Question: After I updated to the latest OSX Mavericks, I've had some issues compiling simple MATLAB function blocks in Simulink, like the diagram and the attached code below.
'''
function y = fcn(t)
%#codegen
%Simple MATLAB .m function to be compiled with the diagram
y = sin(t)+cos(t);
'''
I had the same problem under OSX 10.8 Mountain Lion, but I was able to solve the problem by downloading a Mathworks patch and following the instructions on <URL>.
With the new OS and having upgraded to Xcode 5, I followed the instructions in <URL> to change the compiler and SDK info in my 'mexopts.sh' file from
'''
#PATCH: MacOSX10.8
CC='llvm-gcc-4.2'
CXX='llvm-g++-4.2'
SDKROOT='/Applications/Xcode.app/Contents/Developer/Platforms/MacOSX.platform/Developer/SDKs/MacOSX10.8.sdk/'
MACOSX_DEPLOYMENT_TARGET='10.8'
ARCHS='x86_64'
'''
to
'''
#PATCH: MacOSX10.9
CC='llvm-gcc'
CXX='llvm-g++'
SDKROOT='/Applications/Xcode.app/Contents/Developer/Platforms/MacOSX.platform/Developer/SDKs/MacOSX10.9.sdk/'
MACOSX_DEPLOYMENT_TARGET='10.9'
ARCHS='x86_64'
'''
After running 'mex -setup'and restarting MATLAB, I get the following error when trying to run a Simulink model with a function block (the behavior is the same for all models with these blocks):
'''
Making simulation target "mextest_sfun", ...
/Applications/MATLAB.app/bin/mex -c -O -DMATLAB_MEX_FILE
-I/Applications/MATLAB.app/toolbox/stateflow/stateflow/../../../simulink/include
-I/Applications/MATLAB.app/toolbox/stateflow/stateflow/../../../extern/include
-I/Applications/MATLAB.app/stateflow/c/mex/include
-I/Applications/MATLAB.app/stateflow/c/debugger/include mextest_sfun.c
clang: warning: treating 'c' input as 'c++' when in C++ mode, this behavior is deprecated
/Applications/MATLAB.app/bin/mex -c -O -DMATLAB_MEX_FILE
-I/Applications/MATLAB.app/toolbox/stateflow/stateflow/../../../simulink/include
-I/Applications/MATLAB.app/toolbox/stateflow/stateflow/../../../extern/include
-I/Applications/MATLAB.app/stateflow/c/mex/include
-I/Applications/MATLAB.app/stateflow/c/debugger/include mextest_sfun_registry.c
clang: warning: treating 'c' input as 'c++' when in C++ mode, this behavior is deprecated
/Applications/MATLAB.app/bin/mex -c -O -DMATLAB_MEX_FILE
-I/Applications/MATLAB.app/toolbox/stateflow/stateflow/../../../simulink/include
-I/Applications/MATLAB.app/toolbox/stateflow/stateflow/../../../extern/include
-I/Applications/MATLAB.app/stateflow/c/mex/include
-I/Applications/MATLAB.app/stateflow/c/debugger/include c2_mextest.c
clang: warning: treating 'c' input as 'c++' when in C++ mode, this behavior is deprecated
/Applications/MATLAB.app/bin/mex -silent LDFLAGS="\$LDFLAGS " -output mextest_sfun.mexmaci64 mextest_sfun.o mextest_sfun_registry.o c2_mextest.o /Applications/MATLAB.app/stateflow/c/mex/lib/maci64/sfc_mex.a /Applications/MATLAB.app/stateflow/c/debugger/lib/maci64/sfc_debug.a -L/Applications/MATLAB.app/bin/maci64 -lfixedpoint -lut -lmwmathutil -lemlrt -lmwblascompat32 -L/Applications/MATLAB.app/bin/maci64 -lippmwipt
Undefined symbols for architecture x86_64:
"sf_debug_api(int, mxArray_tag**, int, mxArray_tag const**)", referenced from:
_mexFunction in mextest_sfun_registry.o
"_callCustomFcn", referenced from:
_mdl_start_processing in sfc_mex.a(sfc_sf.o)
_mdlTerminate in sfc_mex.a(sfc_sf.o)
"_sf_machine_global_initializer", referenced from:
_mdl_start_processing in sfc_mex.a(sfc_sf.o)
"_sf_machine_global_method_dispatcher", referenced from:
_call_sf_machine_global_method_dispatcher in sfc_mex.a(sfc_sf.o)
"_sf_machine_global_terminator", referenced from:
_mdlTerminate in sfc_mex.a(sfc_sf.o)
ld: symbol(s) not found for architecture x86_64
clang: error: linker command failed with exit code 1 (use -v to see invocation)
mex: link of ' "mextest_sfun.mexmaci64"' failed.
gmake: *** [mextest_sfun.mexmaci64] Error 1
'''
I'm thinking it's the 'Undefined symbols for architecture x86_64' that is the key message here, but I really do not know. Have anyone had the same issues, or do anyone have a solution to this? Any help would be much appreciated. Thanks!
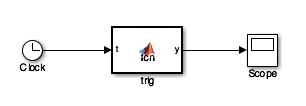
Answer: After searching the internet and waiting for answers on this forum with no results, the solution to my problem eventually became upgrading to MATLAB 2013a.
In addition, a little modification to the 'mexopts.sh'file was needed. Just replace all instances of '10.7' to either '10.8' or '10.9'. Both of these worked for me, but I ended up replacing it with '10.9' as I'm running Mavericks.
The "official" solution to this can be found on <URL>.